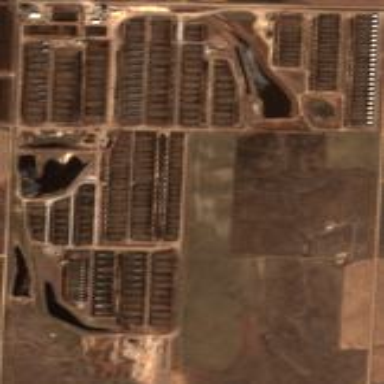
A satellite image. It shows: Feedlot in farmyard.